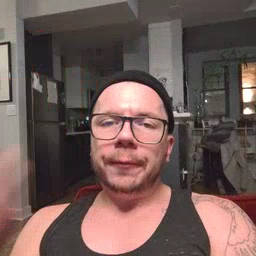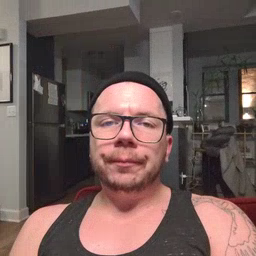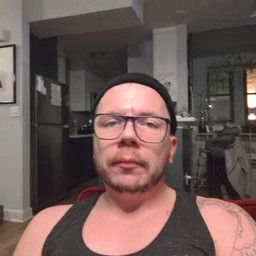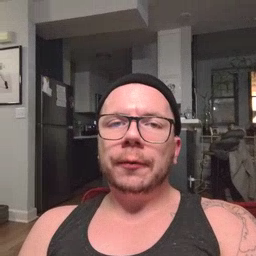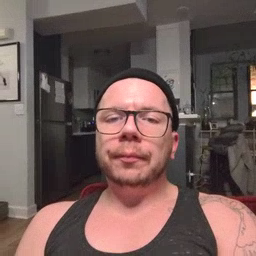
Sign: fireman